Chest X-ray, PA view. Patient: 56 years old, sex F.
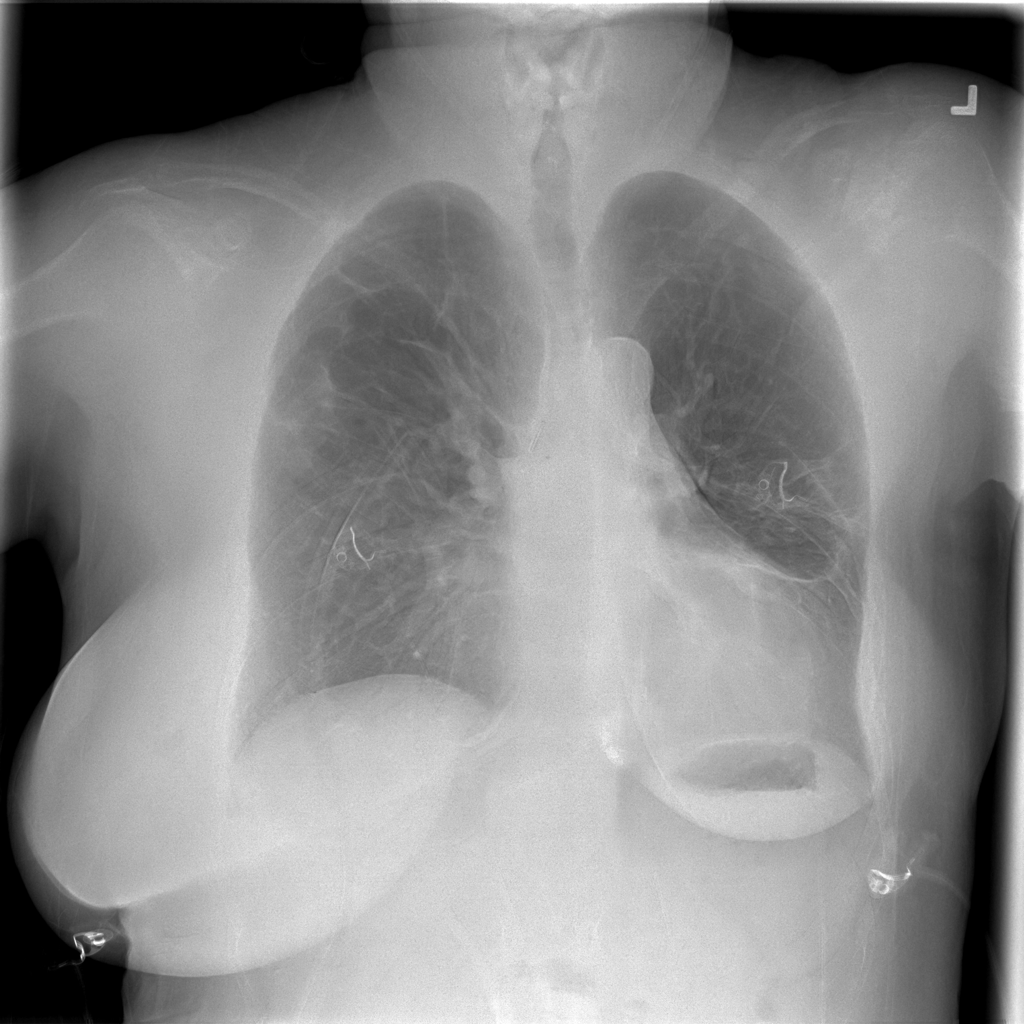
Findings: No Finding